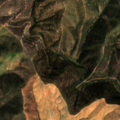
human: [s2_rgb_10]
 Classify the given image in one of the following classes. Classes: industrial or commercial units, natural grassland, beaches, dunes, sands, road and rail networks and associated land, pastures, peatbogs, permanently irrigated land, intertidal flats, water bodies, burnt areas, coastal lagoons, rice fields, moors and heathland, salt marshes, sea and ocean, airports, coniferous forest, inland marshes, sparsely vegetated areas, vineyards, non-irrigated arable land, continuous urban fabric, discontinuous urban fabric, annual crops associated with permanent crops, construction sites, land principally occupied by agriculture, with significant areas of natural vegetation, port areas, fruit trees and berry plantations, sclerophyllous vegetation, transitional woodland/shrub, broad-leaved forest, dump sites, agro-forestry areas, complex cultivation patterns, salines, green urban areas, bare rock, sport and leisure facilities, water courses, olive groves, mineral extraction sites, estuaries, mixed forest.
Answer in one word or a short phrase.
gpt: land principally occupied by agriculture, with significant areas of natural vegetation, agro-forestry areas, broad-leaved forest, sclerophyllous vegetation, transitional woodland/shrub